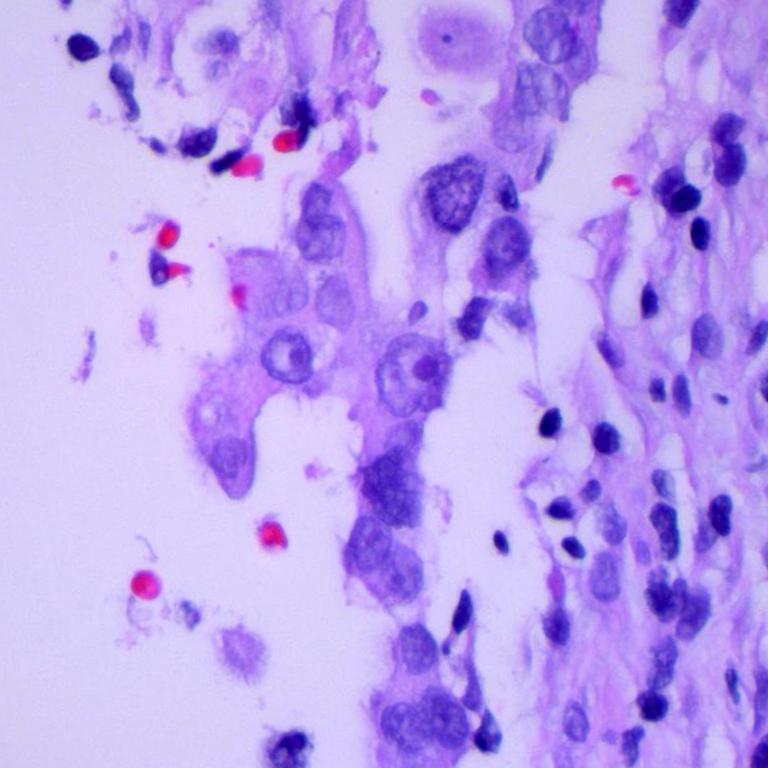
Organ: lung
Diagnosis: adenocarcinomas